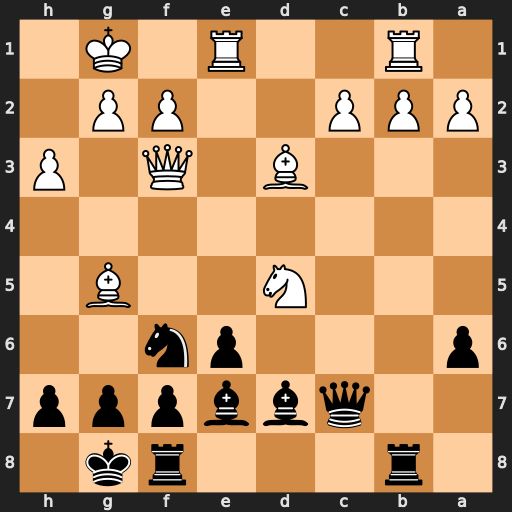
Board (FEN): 1r3rk1/2qbbppp/p3pn2/3N2B1/8/3B1Q1P/PPP2PP1/1R2R1K1
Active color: b
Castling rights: -
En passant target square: -
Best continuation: Nxd5 Bxe7 Nxe7